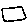
Label: square